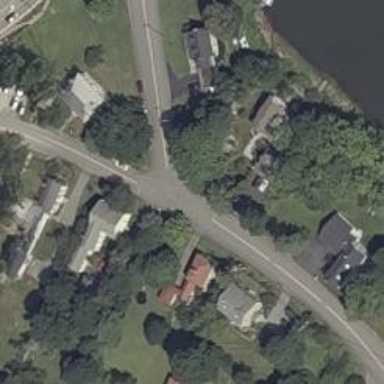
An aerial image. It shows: Residential road with asphalt surface.